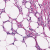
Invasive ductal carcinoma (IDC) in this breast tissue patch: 0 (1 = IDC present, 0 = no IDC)